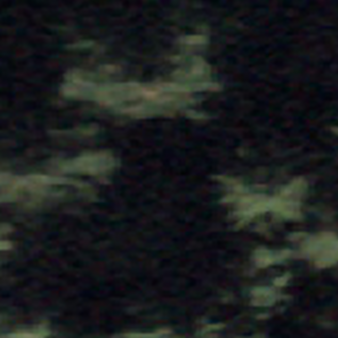
Label: other